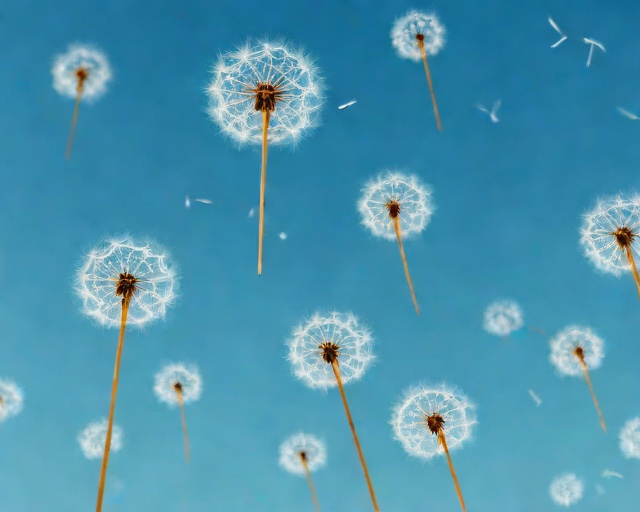
Category: Get Well